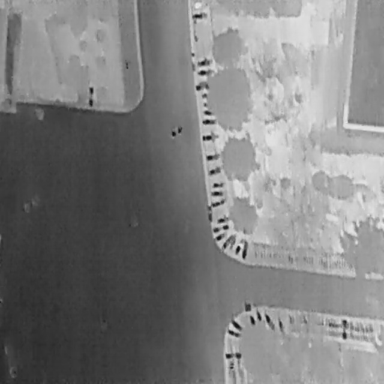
There are 20 Bicycles in the infrared image.